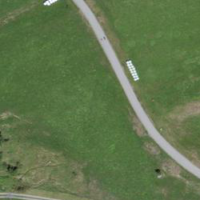
EUNIS habitat code: 24
Species observed at this site:
Polyommatus icarus